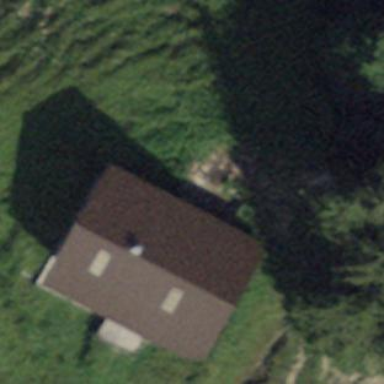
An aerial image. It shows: Cabin.